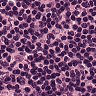
Metastatic tissue present: no